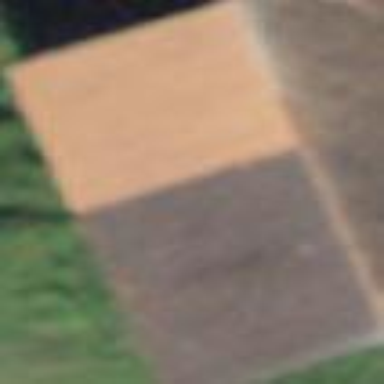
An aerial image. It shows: Barn.